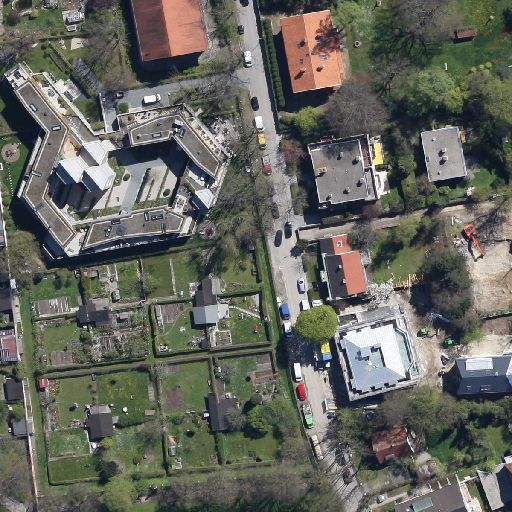
Referring expression: car